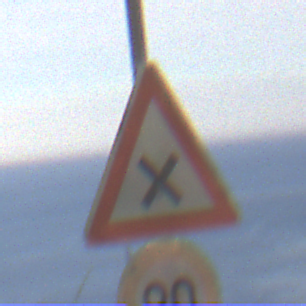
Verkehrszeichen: KreuzungOderEinmuendung
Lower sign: Geschwindigkeit80
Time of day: MorningAfternoon
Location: Outdoor (RoadRail)
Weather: PartlyCloudy
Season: NotSpecified
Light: Natural